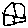
Label: house